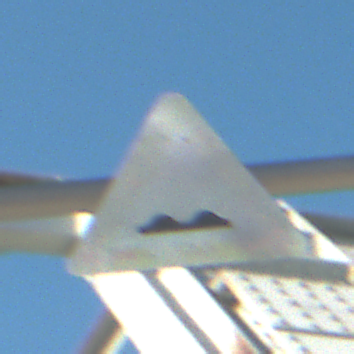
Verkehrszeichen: UnebeneFahrbahn
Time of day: MorningAfternoon
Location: Outdoor (Special)
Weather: Clear
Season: NotSpecified
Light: Natural